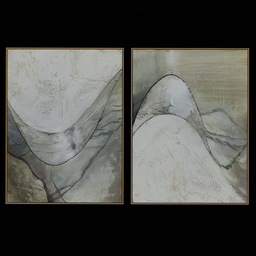
Label: decoration